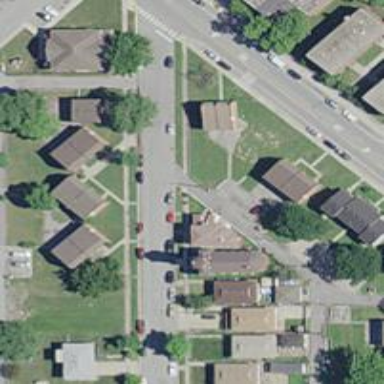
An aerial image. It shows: Alley classified as service road.